Field crop: maize
Growth stage: 2
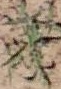
Species: atriplex